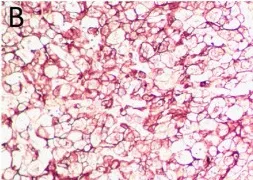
Immunohistochemistry showed positive expression of tumor cells CK.
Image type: pathology (immunostaining)